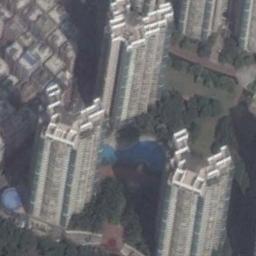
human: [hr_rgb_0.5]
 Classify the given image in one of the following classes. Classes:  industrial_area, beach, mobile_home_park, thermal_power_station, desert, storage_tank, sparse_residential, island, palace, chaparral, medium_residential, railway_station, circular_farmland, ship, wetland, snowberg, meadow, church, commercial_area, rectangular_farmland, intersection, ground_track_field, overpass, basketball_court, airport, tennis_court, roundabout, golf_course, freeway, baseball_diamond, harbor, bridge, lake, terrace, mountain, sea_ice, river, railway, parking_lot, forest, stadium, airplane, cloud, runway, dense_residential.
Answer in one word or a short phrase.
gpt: commercial_area